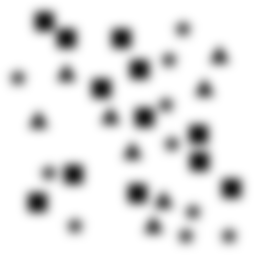
Squares: 12
Triangles: 8
Stars: 10
Total shapes: 30